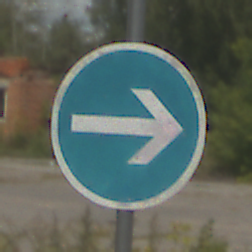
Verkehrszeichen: VorgeschriebeneFahrtrichtungHierRechts
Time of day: Midday
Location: Outdoor (Suburban)
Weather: PartlyCloudy
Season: Summer
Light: Natural